The plot is a Hilbert-envelope spectrum of a rotating bearing's acceleration signal, annotated with the bearing's characteristic defect frequencies. Diagnose the bearing from this image, choosing from: normal, inner_race, outer_race, ball.
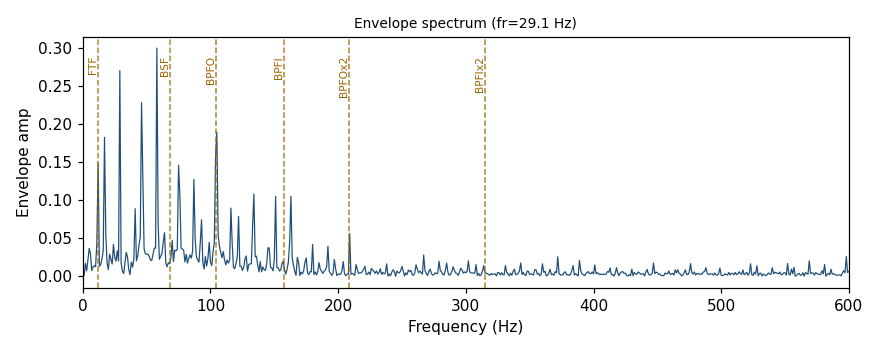
Answer: outer_race